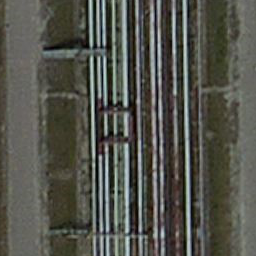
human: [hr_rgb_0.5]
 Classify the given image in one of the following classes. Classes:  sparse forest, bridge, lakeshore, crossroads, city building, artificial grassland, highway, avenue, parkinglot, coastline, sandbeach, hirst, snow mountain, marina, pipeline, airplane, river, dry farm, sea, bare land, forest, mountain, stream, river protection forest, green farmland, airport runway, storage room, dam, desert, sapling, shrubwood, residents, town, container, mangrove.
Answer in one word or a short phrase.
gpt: pipeline